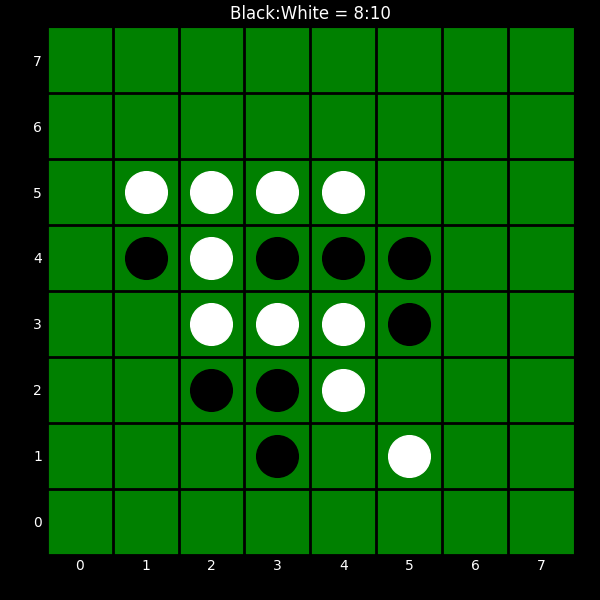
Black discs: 8
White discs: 10